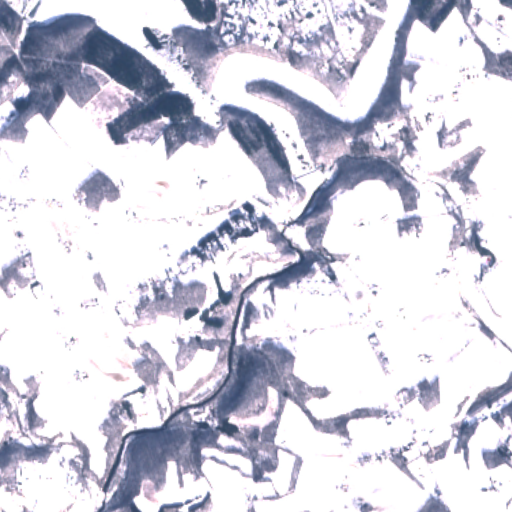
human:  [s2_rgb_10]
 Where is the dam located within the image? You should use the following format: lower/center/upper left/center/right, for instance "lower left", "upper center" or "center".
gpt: The dam is located in the upper center of the image.
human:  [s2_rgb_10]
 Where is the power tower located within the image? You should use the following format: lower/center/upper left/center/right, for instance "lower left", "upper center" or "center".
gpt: The power tower is located in the lower right of the image.
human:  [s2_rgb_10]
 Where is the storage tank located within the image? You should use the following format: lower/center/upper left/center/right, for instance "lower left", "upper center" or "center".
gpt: The storage tank is located in the center of the image.
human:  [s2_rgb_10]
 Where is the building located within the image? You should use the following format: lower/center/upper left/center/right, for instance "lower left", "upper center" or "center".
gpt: The building is located in the lower center of the image.
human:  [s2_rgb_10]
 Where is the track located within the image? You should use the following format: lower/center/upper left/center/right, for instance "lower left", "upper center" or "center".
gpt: There is no track in the image.